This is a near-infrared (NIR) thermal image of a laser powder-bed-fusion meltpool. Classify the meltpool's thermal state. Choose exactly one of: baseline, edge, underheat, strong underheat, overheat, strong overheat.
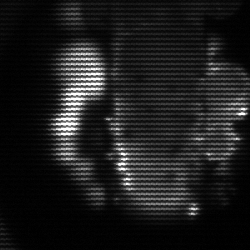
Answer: strong underheat